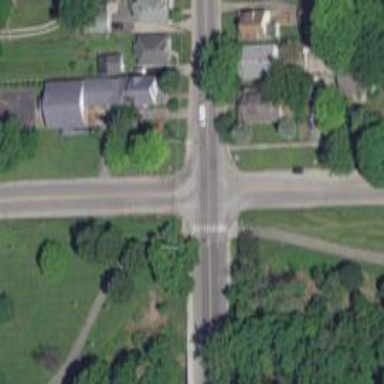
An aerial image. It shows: Unmarked road crossing.